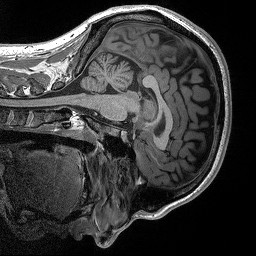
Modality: T1w
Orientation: sagittal
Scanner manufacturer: siemens
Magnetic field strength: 3 T
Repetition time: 2.3 s
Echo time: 0.00298 s